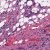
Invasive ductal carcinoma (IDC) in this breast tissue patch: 0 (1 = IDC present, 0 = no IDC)